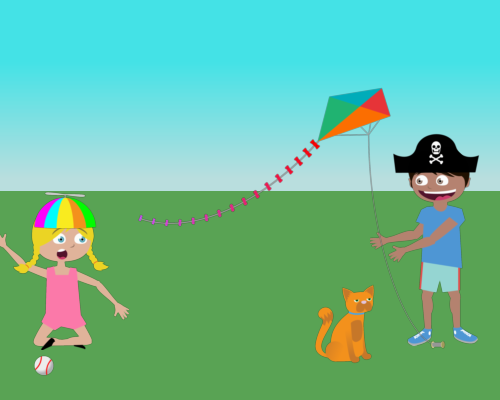
cross leg girl 1 2 inch from left edge and bottom edge baseball in raised hand facing right and in rainbow hat 1 2 inch from right edge and bottom smiling boy facing left hands out kite in hand wearing pirate hat cat faces right at his right foot i 'll peek kite face other way girl at bottom 1 2 inch from bottom string in right hand what do you mean big